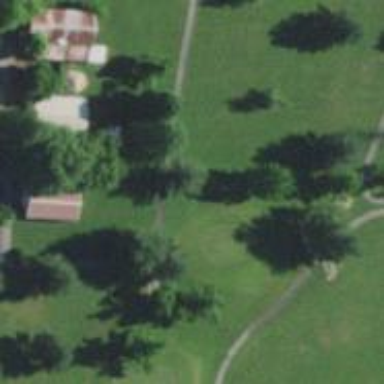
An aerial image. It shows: View of golf hole.